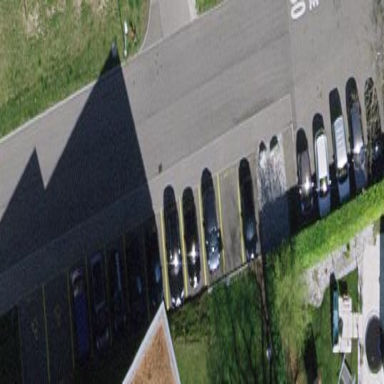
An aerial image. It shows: Parking lane designated for parking.